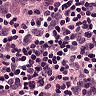
Metastatic tissue present: no